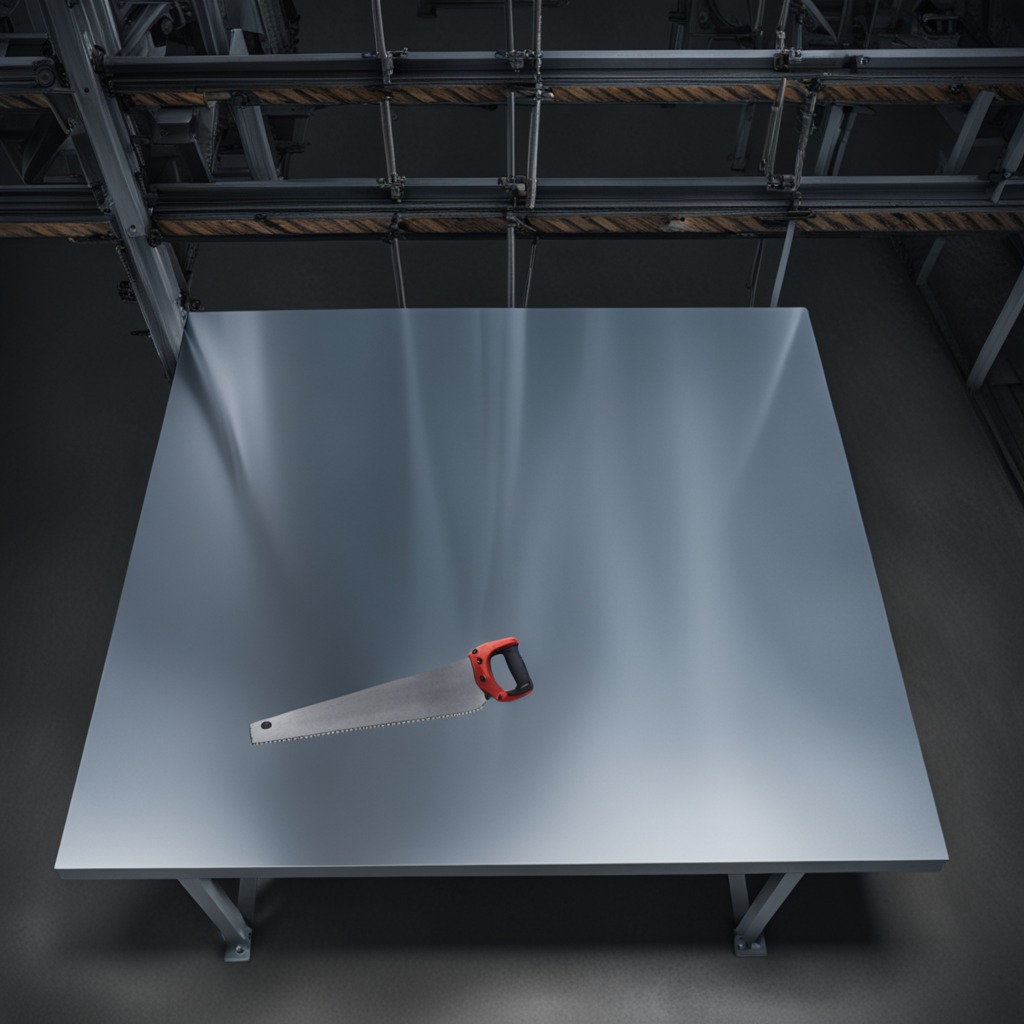
A metal saw lies on the tabletop.